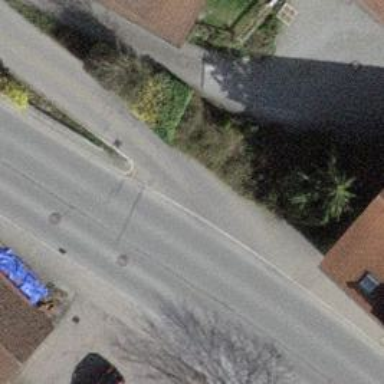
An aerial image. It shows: Residential road with asphalt surface.